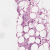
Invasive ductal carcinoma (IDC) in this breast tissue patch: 0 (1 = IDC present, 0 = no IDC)